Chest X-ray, AP view. Patient: 10 years old, sex F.
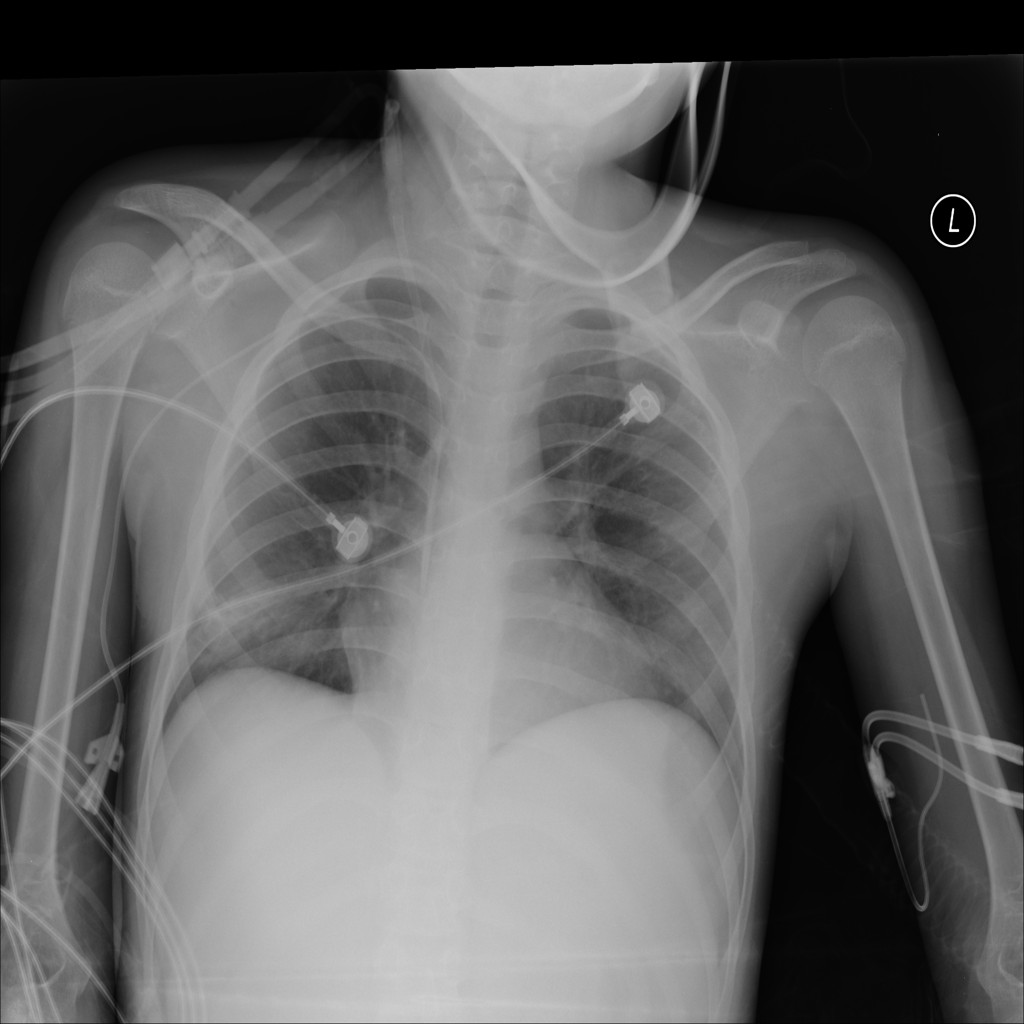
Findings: Consolidation